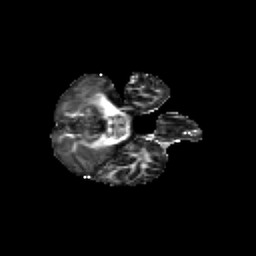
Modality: FA
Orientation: axial
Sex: female
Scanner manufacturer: siemens
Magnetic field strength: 3 T
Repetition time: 5 s
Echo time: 0.071 s